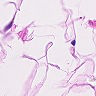
Metastatic tissue present: no